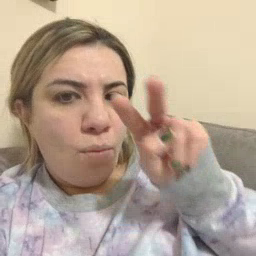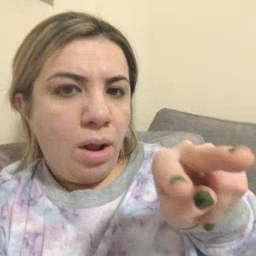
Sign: look